Question: I'm currently working on a website and one of the pages I have a requirement to display data in different GridView. That pages looks something like
'''
<h2>First Header</h2>
<p>Some text</p>
<asp:GridView ID="FirstGrid" runat="server"/>
...
<h2>Second Header</h2>
<p>Some text</p>
<asp:GridView ID="SecondGrid" runat="server"/>
...
<h2>Third Header</h2>
<p>Some text</p>
<asp:GridView ID="ThirdGrid" runat="server"/>
...
'''
In total I will have around 6-7 'Gridviews'. Each grid displays files from a different directory. Currently I have a function 'BindGridView(string directoryName)' and I do the following for each grids 'DataSource'
'''
FirstGrid.DataSource = BindGridView("First Directory");
FirstGrid.DataBind();
SecondGrid.DataSource = BindGridView("Second Directory");
SecondGrid.DataBind();
...
'''
My question is can I have one 'Gridview' and change the 'DataSource' or will I need all 6-7 and keep on working the way I am.
The image below is what I have so far.. Above the is a main header for each grid

Thanks in advance for your help
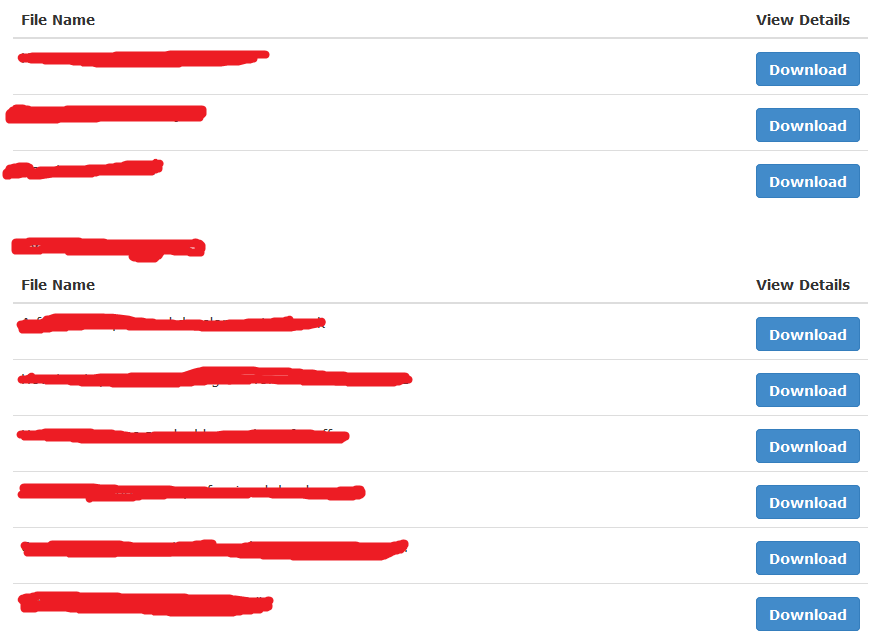
Answer: Here is a quick and dirty example that use nested 'ListView'.
Here I am using two classes 'Directory' and 'DirectoryFile'.
'''
namespace WebFormsApp
{
public class Directory
{
// the directory names like First Directory
public string DirectoryName { get; set; }
// the content that comes under header tag
public string HeaderText { get; set; }
// the content that comes under p tag
public string InfoText { get; set; }
}
public class DirectoryFile
{
// file name
public string FileName { get; set; }
// download url
public string Url { get; set; }
}
}
'''
The markup should like something like
'''
<asp:ListView ID="DirectoryList" runat="server"
ItemType="WebFormsApp.Directory"
SelectMethod="GetDirectories"
OnItemDataBound="DirectoryList_ItemDataBound">
<ItemTemplate>
<h2><%# Item.HeaderText %></h2>
<p><%# Item.InfoText %></p>
<asp:ListView ID="FileList" runat="server"
DataMember='<%# Item.DirectoryName %>'
ItemType="WebFormsApp.DirectoryFile">
<LayoutTemplate>
<table>
<thead>
<tr>
<th>File Name</th>
<th>Download</th>
</tr>
</thead>
<tbody>
<tr id="itemPlaceHolder" runat="server"></tr>
</tbody>
</table>
</LayoutTemplate>
<ItemTemplate>
<tr>
<td><%# Item.FileName %></td>
<td><%# Item.Url %></td>
</tr>
</ItemTemplate>
</asp:ListView>
</ItemTemplate>
</asp:ListView>
'''
Here the parent 'ListView' has a 'SelectMethod="GetDirectories"' that excepts 'ItemType="WebFormsApp.Directory"'. The method will be
'''
public List<Directory> GetDirectories()
{
//assuming it will be a not populated from database.
// if so change your code accordingly
var directories = new List<Directory>()
{
new Directory {DirectoryName="FirstDirectory", HeaderText="First Header", InfoText="Some Info"},
new Directory {DirectoryName="SecondDirectory", HeaderText="Second Header", InfoText="Other Info"}
};
return directories;
}
'''
Lastly hookup an 'ItemDataBound' method ( it iterates through each item ) and find the child ListView. Please see that we have provided a 'DataMember='<%# Item.DirectoryName %>'' so that we can access it at code-behind.
'''
protected void DirectoryList_ItemDataBound(object sender, ListViewItemEventArgs e)
{
if (e.Item.ItemType == ListViewItemType.DataItem)
{
var listView = (ListView)e.Item.FindControl("FileList");
var directoryName = listView.DataMember;
GetFiles(listView, directoryName);
}
}
public void GetFiles(ListView listView, string directoryName)
{
listView.DataSource = BindChildlistView(directoryName);
listView.DataBind();
}
'''
Hope the code is self-explanatory